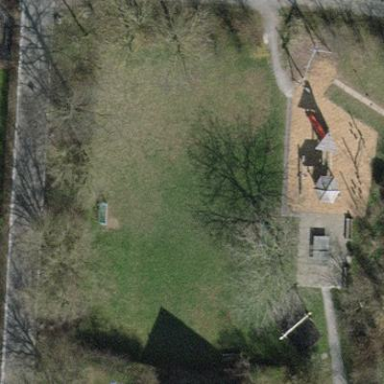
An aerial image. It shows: Playground area for leisure activities on the land.